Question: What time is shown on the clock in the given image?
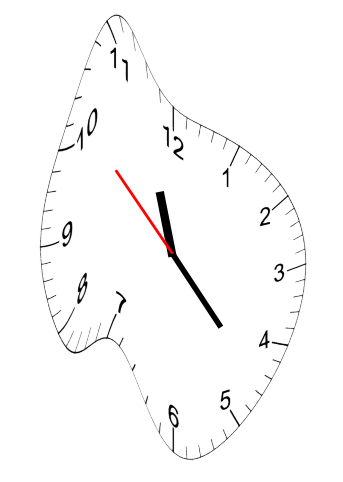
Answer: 11:22:52